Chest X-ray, PA view. Patient: 69 years old, sex F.
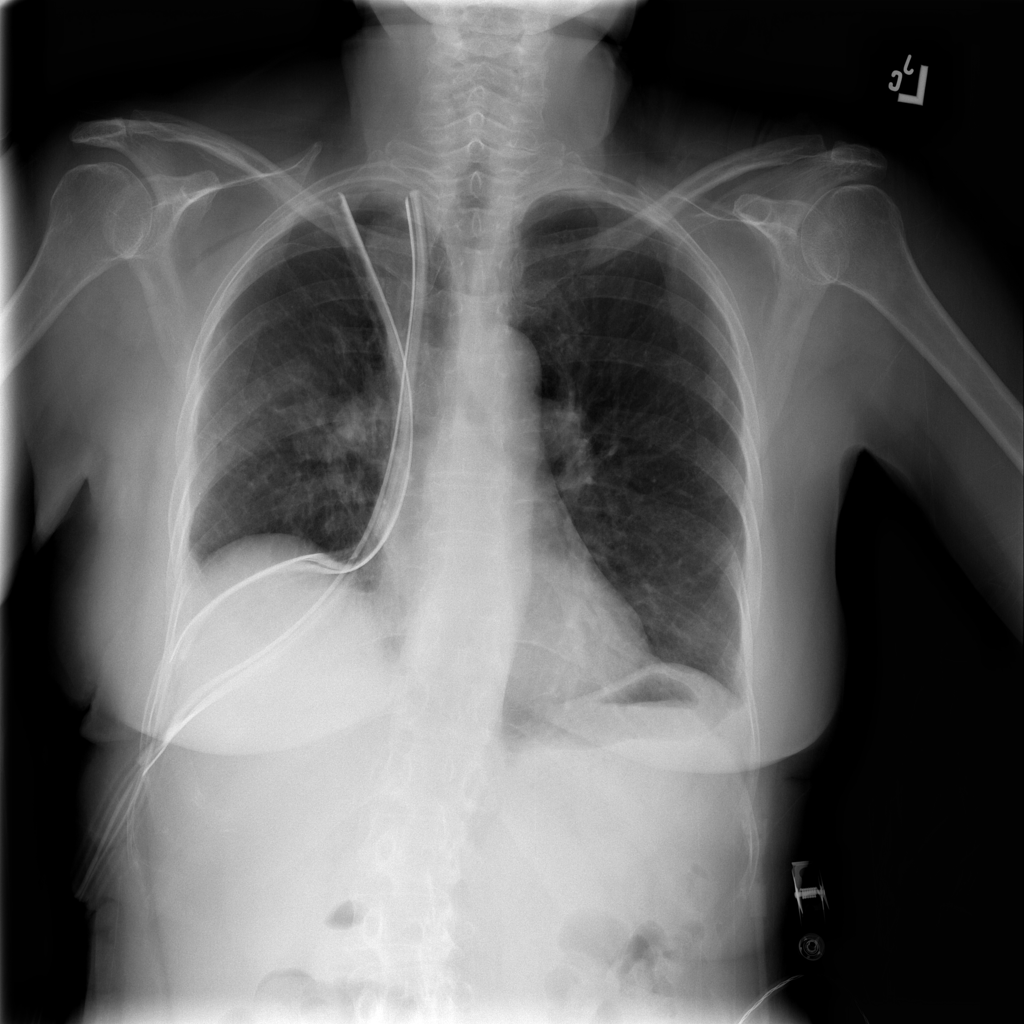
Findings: Pneumothorax